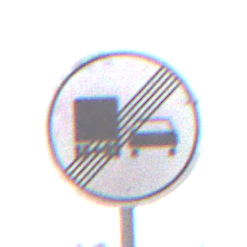
Verkehrszeichen: EndeUeberholverbotKraftfahrzeuge
Umgebung: Outdoor, RoadRail
Tageszeit: Midday
Wetter: Overcast
Licht: Natural
Jahreszeit: NotSpecified
Kontrast: LowContrast